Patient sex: F
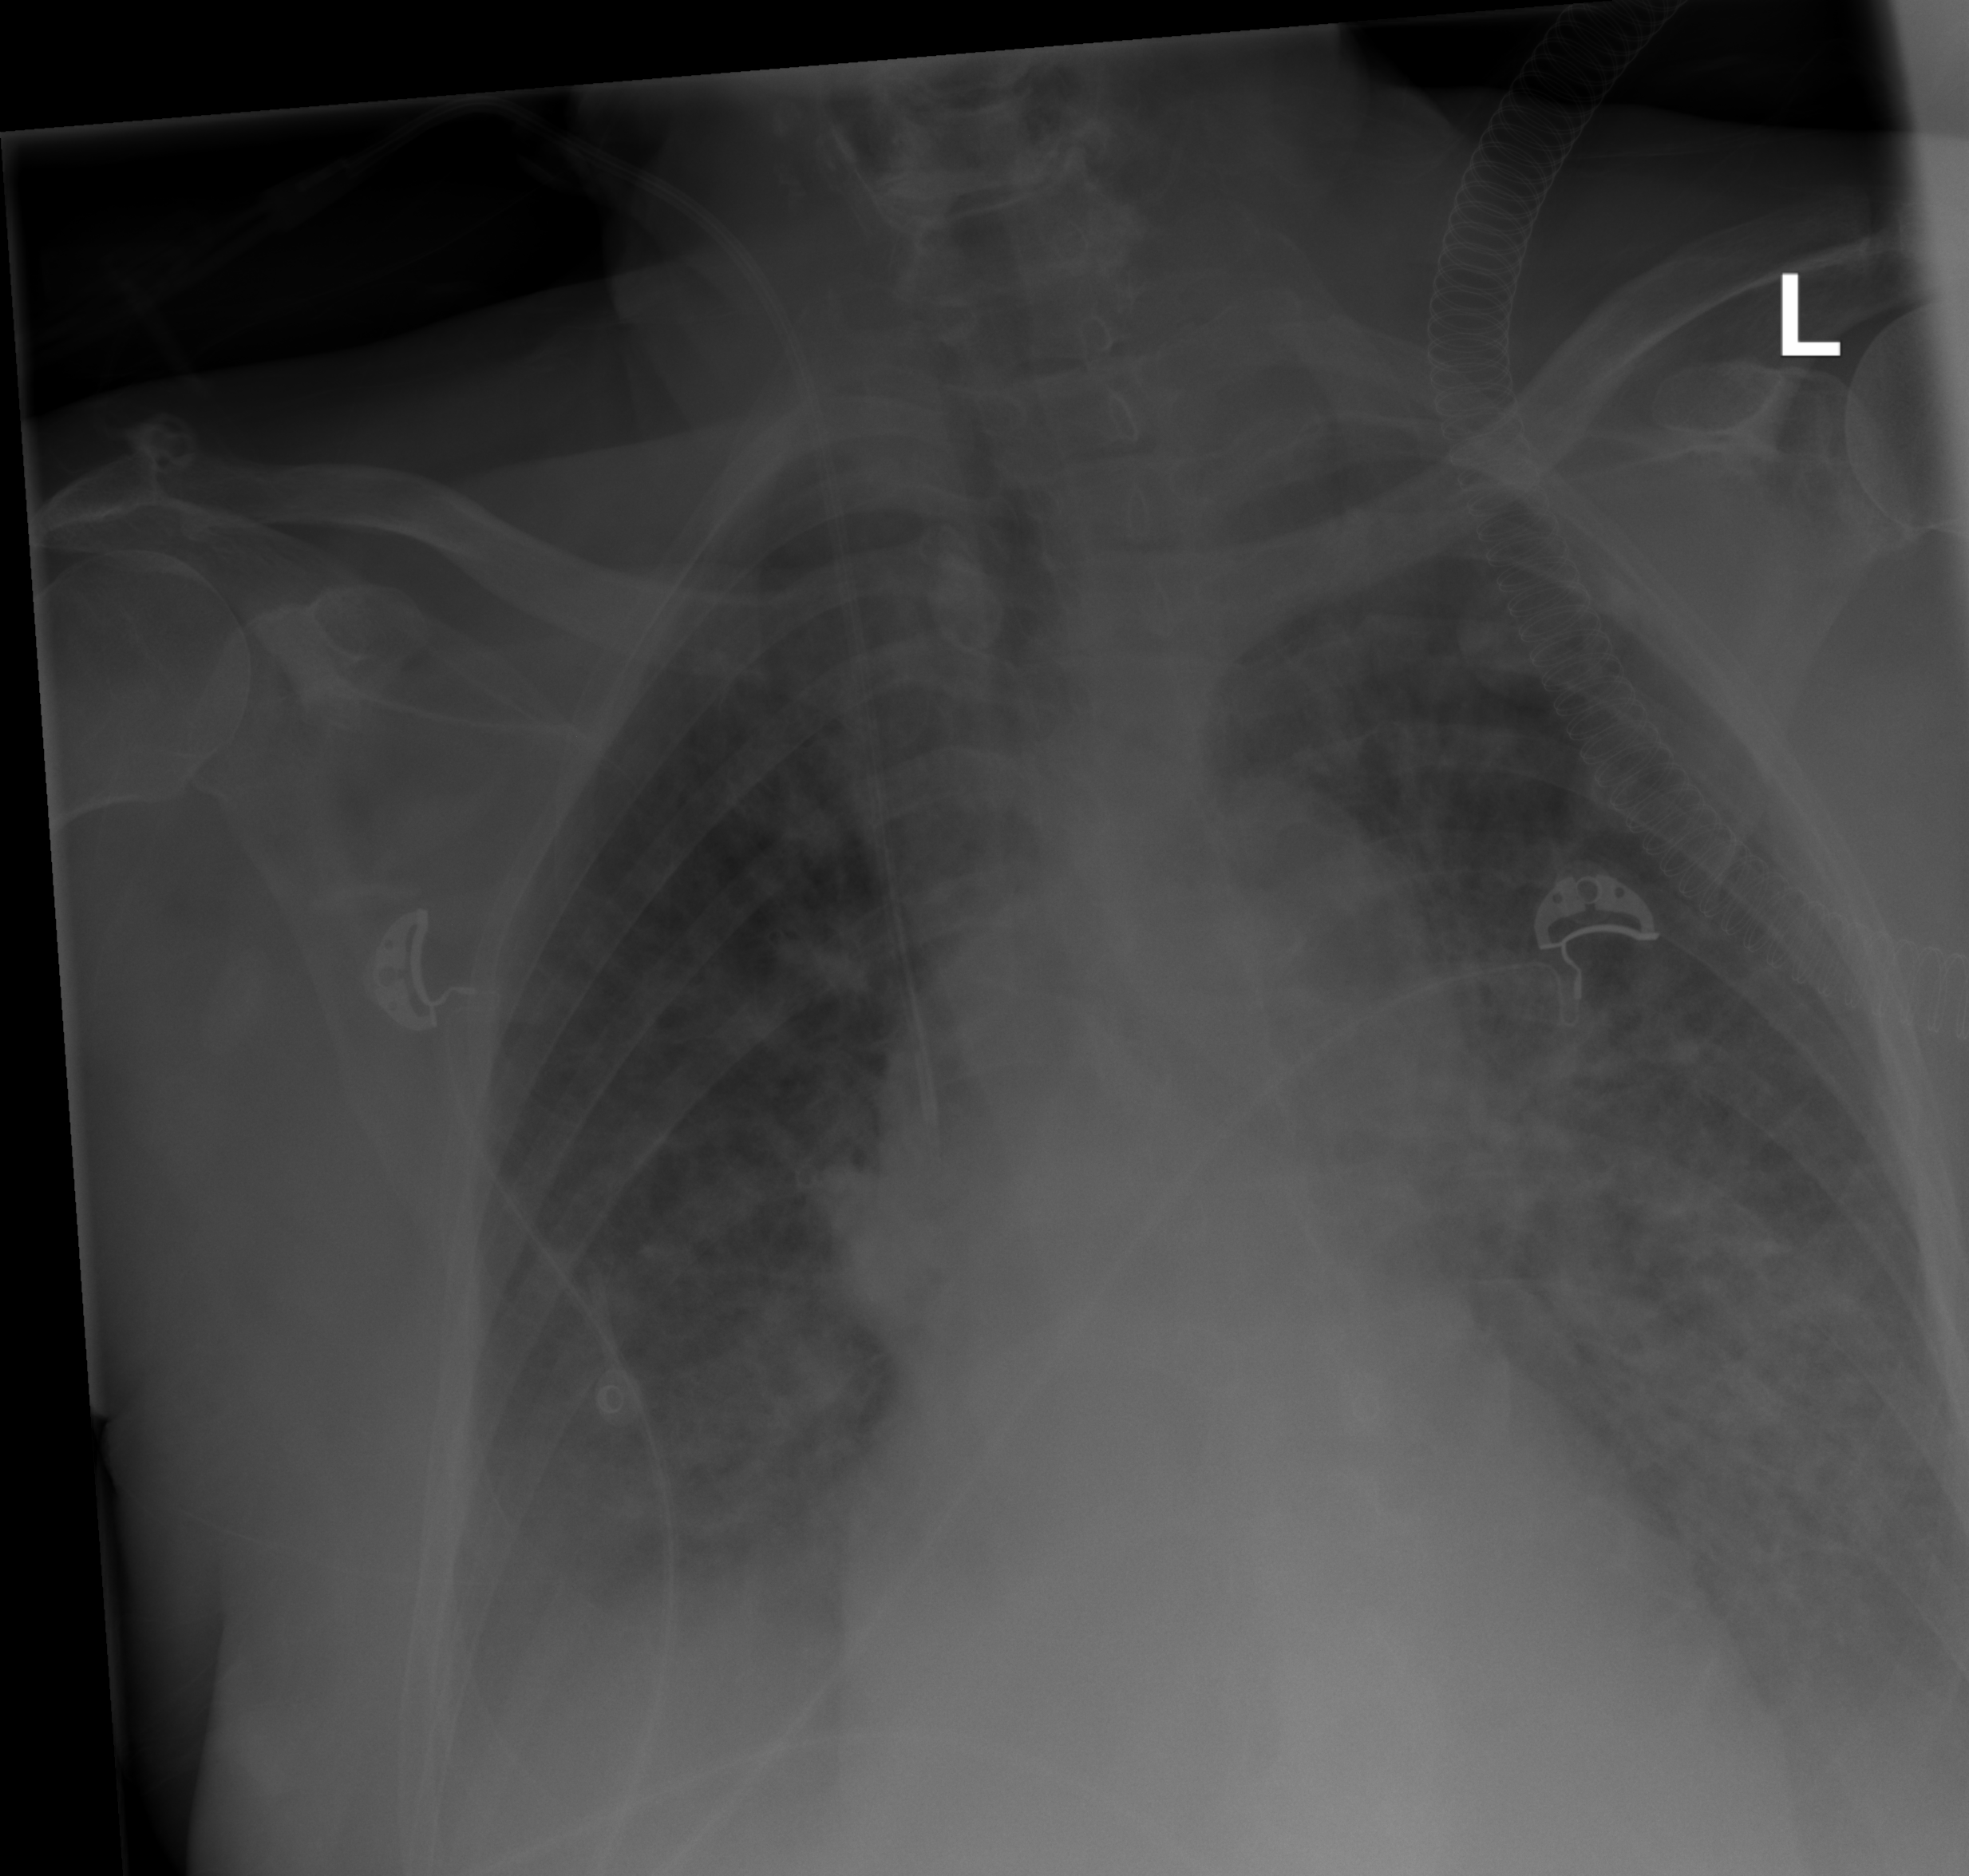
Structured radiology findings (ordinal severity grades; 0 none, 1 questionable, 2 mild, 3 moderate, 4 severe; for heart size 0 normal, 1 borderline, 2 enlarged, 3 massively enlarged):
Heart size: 0
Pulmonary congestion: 1
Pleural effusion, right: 0
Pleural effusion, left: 0
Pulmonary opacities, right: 2
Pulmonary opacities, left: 3
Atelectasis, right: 0
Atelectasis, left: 0